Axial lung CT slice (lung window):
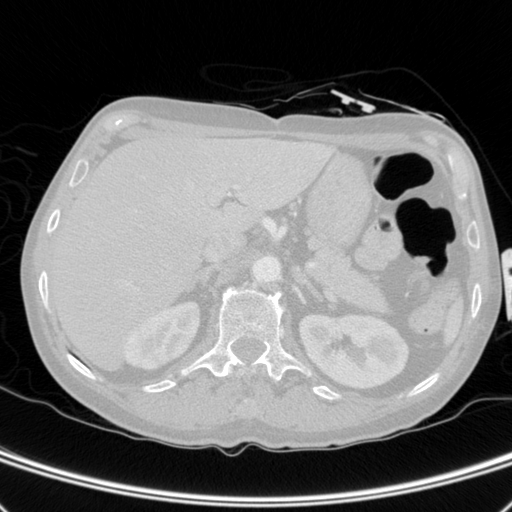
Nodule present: no